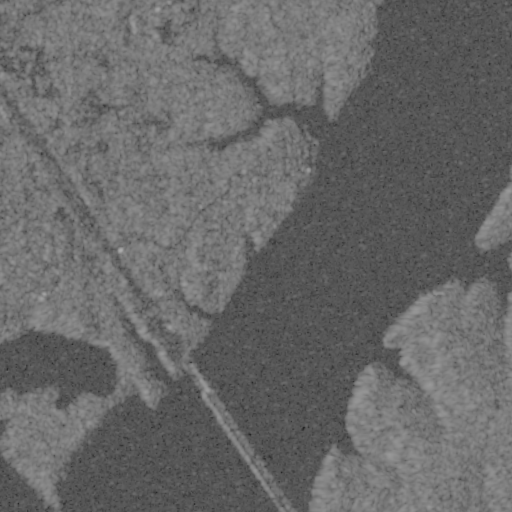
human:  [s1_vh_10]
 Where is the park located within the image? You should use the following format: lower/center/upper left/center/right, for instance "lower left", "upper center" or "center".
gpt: The park is located in the upper center of the image.
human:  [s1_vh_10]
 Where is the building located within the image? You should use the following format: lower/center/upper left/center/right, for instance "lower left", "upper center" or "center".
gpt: The building is located in the center left of the image.
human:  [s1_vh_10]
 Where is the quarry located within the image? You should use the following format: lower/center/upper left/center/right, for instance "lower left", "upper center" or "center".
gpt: There is no quarry in the image.

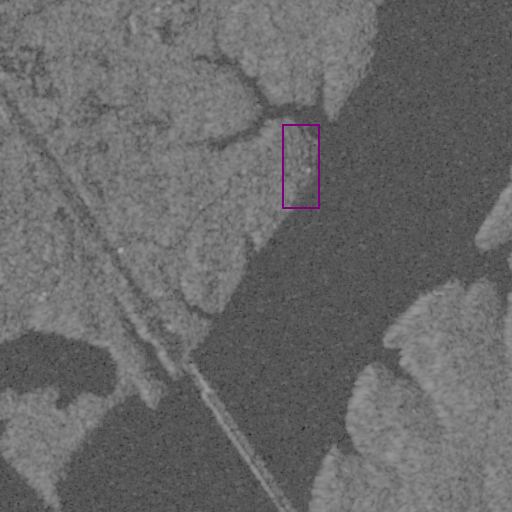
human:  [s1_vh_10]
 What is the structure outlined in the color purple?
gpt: The structure outlined in purple is a park.
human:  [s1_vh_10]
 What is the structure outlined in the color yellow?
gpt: There is no yellow outline.